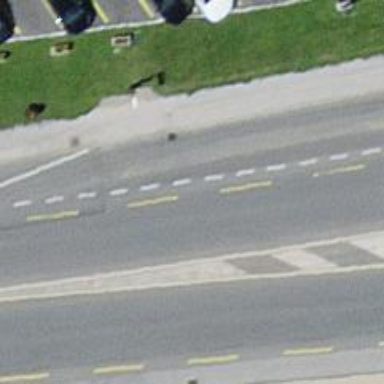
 serving as platform for public transportation."